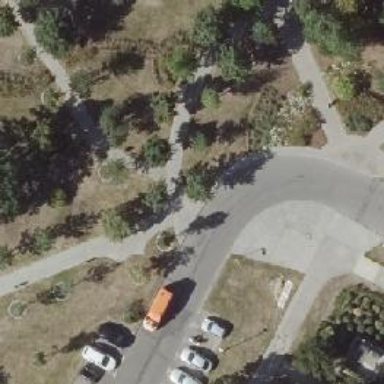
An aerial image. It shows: Footway.